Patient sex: M
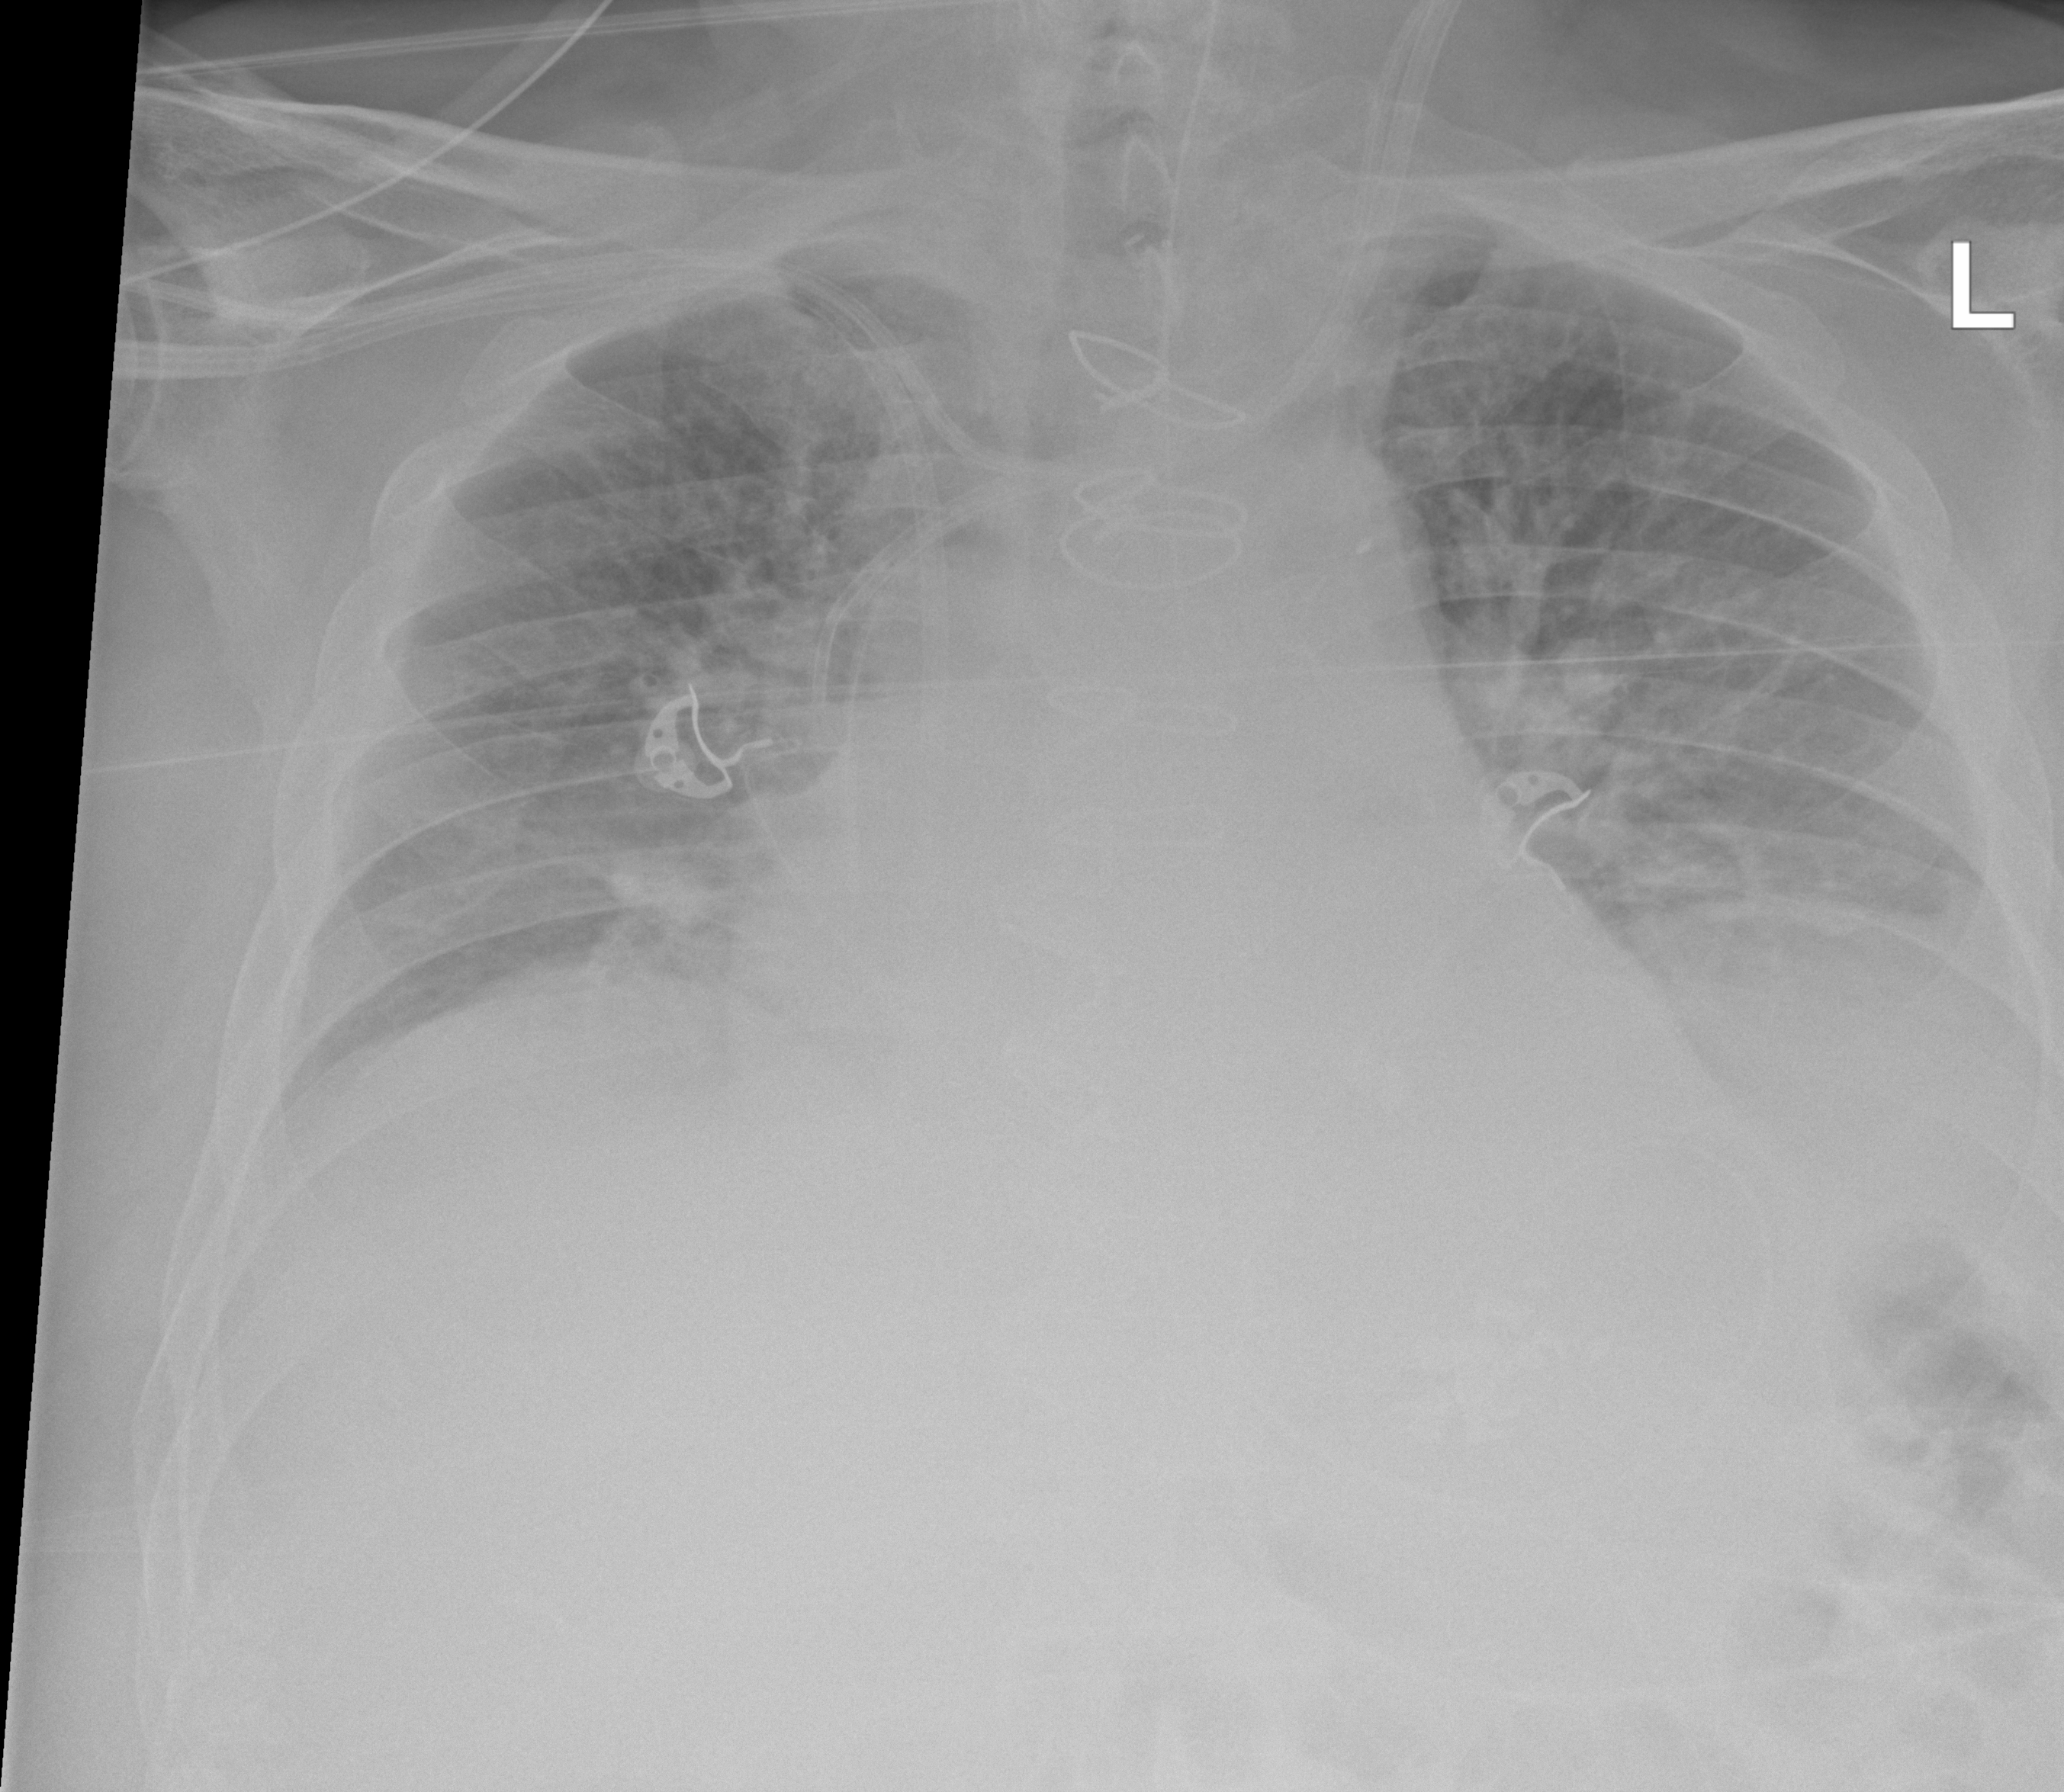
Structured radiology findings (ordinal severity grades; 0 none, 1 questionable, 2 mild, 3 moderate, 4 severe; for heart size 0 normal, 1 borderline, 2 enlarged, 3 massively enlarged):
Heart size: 2
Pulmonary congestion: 2
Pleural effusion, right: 1
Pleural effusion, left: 2
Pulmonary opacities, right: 0
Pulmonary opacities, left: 1
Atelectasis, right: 2
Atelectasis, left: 2